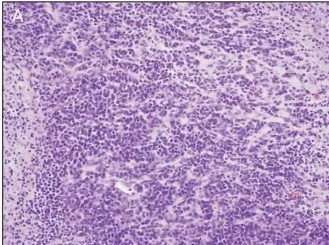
High-powered hematoxylin and eosin stain photomicrograph of the left ovary, omentum, and posterior cul de sac peritoneum (a, b and c, respectively) all showing diffuse sheet-like architecture of small round cells with scant cytoplasm, hyperchromatic nuclei and small nucleoli.
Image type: pathology (h&e)